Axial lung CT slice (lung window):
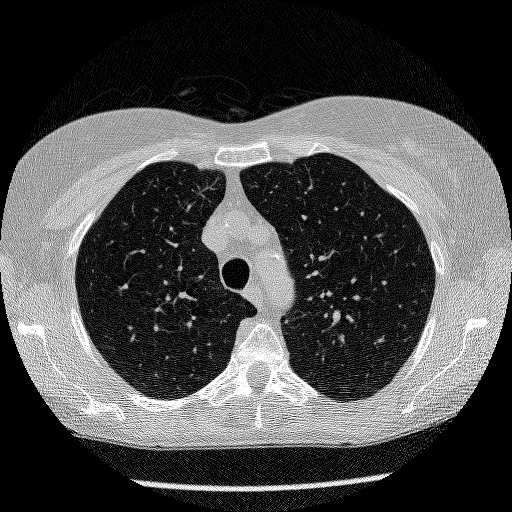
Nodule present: no